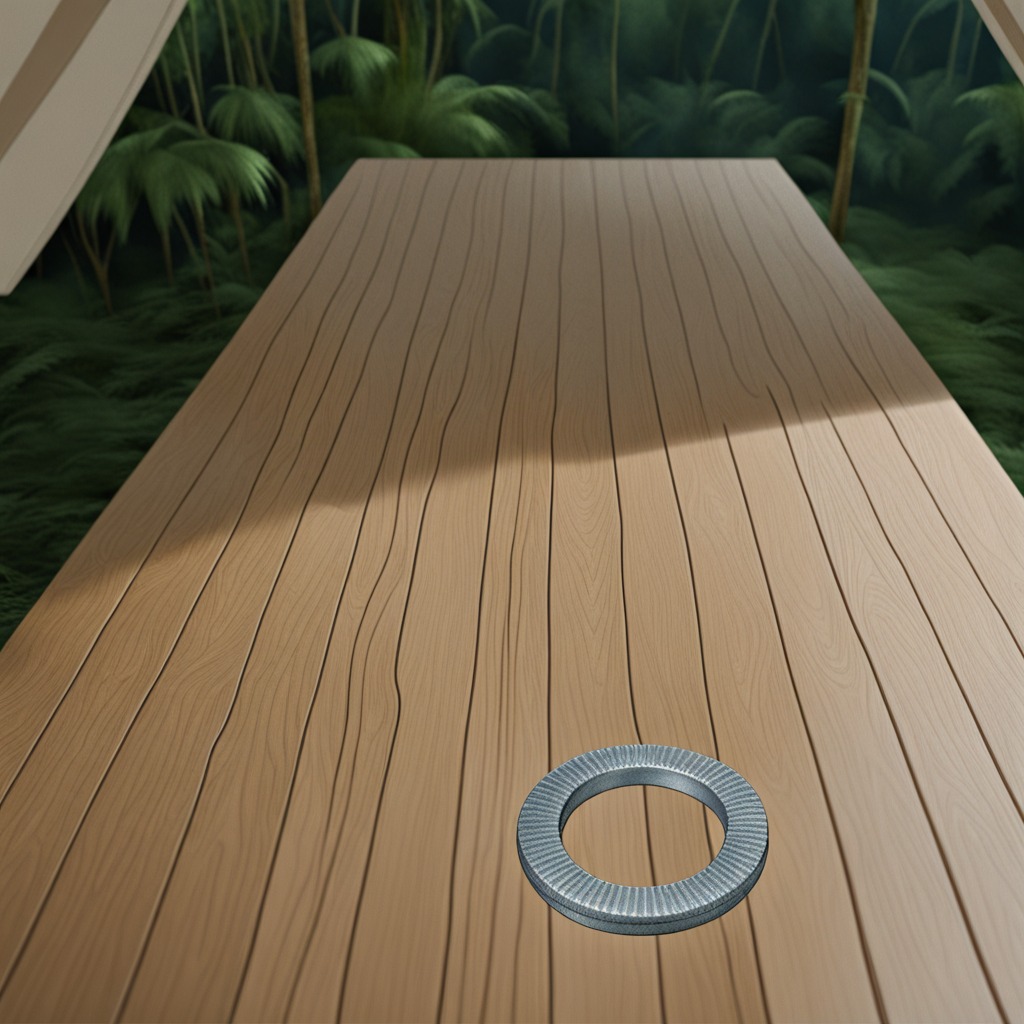
A flat metal washer is lying on a wooden table in a jungle field workshop tent.